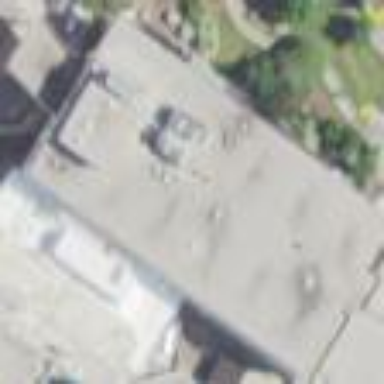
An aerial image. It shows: Commercial building.